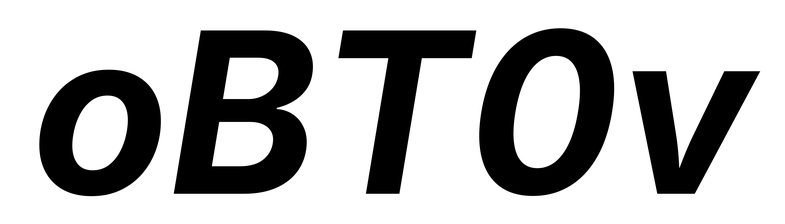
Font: Inter-Italic_Bold_Italic